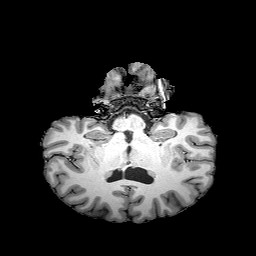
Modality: T1w
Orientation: sagittal
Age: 19
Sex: female
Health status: healthy